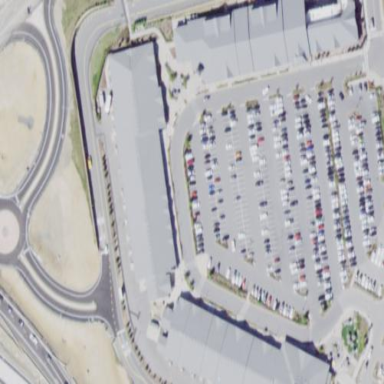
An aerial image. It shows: Retail area.